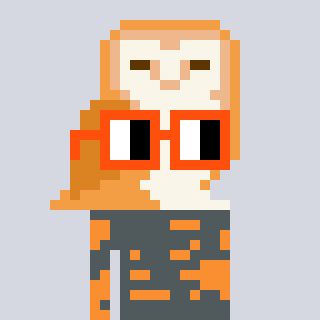
a pixel art character with square orange glasses, a owl-shaped head and a orange-colored body on a cool background